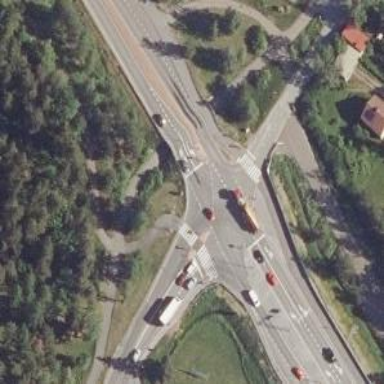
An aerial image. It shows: Uncontrolled crossing on the road.